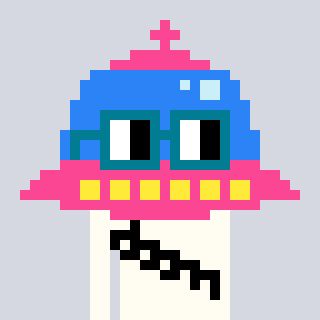
a pixel art character with square dark green glasses, a ufo-shaped head and a grayscale-colored body on a cool background